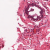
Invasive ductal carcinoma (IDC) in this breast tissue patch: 0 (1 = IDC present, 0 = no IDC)